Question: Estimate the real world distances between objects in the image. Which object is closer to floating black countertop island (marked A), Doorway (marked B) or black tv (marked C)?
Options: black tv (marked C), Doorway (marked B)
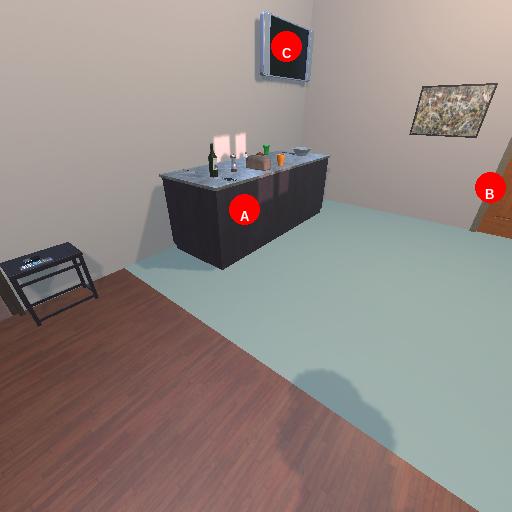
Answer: black tv (marked C)